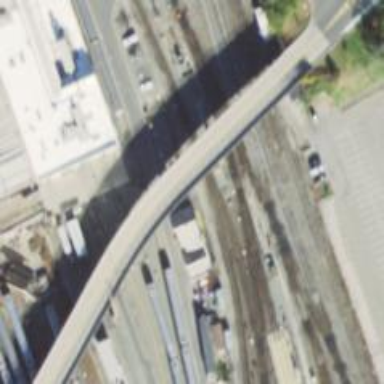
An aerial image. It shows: Electrified railway yard with rail tracks.